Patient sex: M
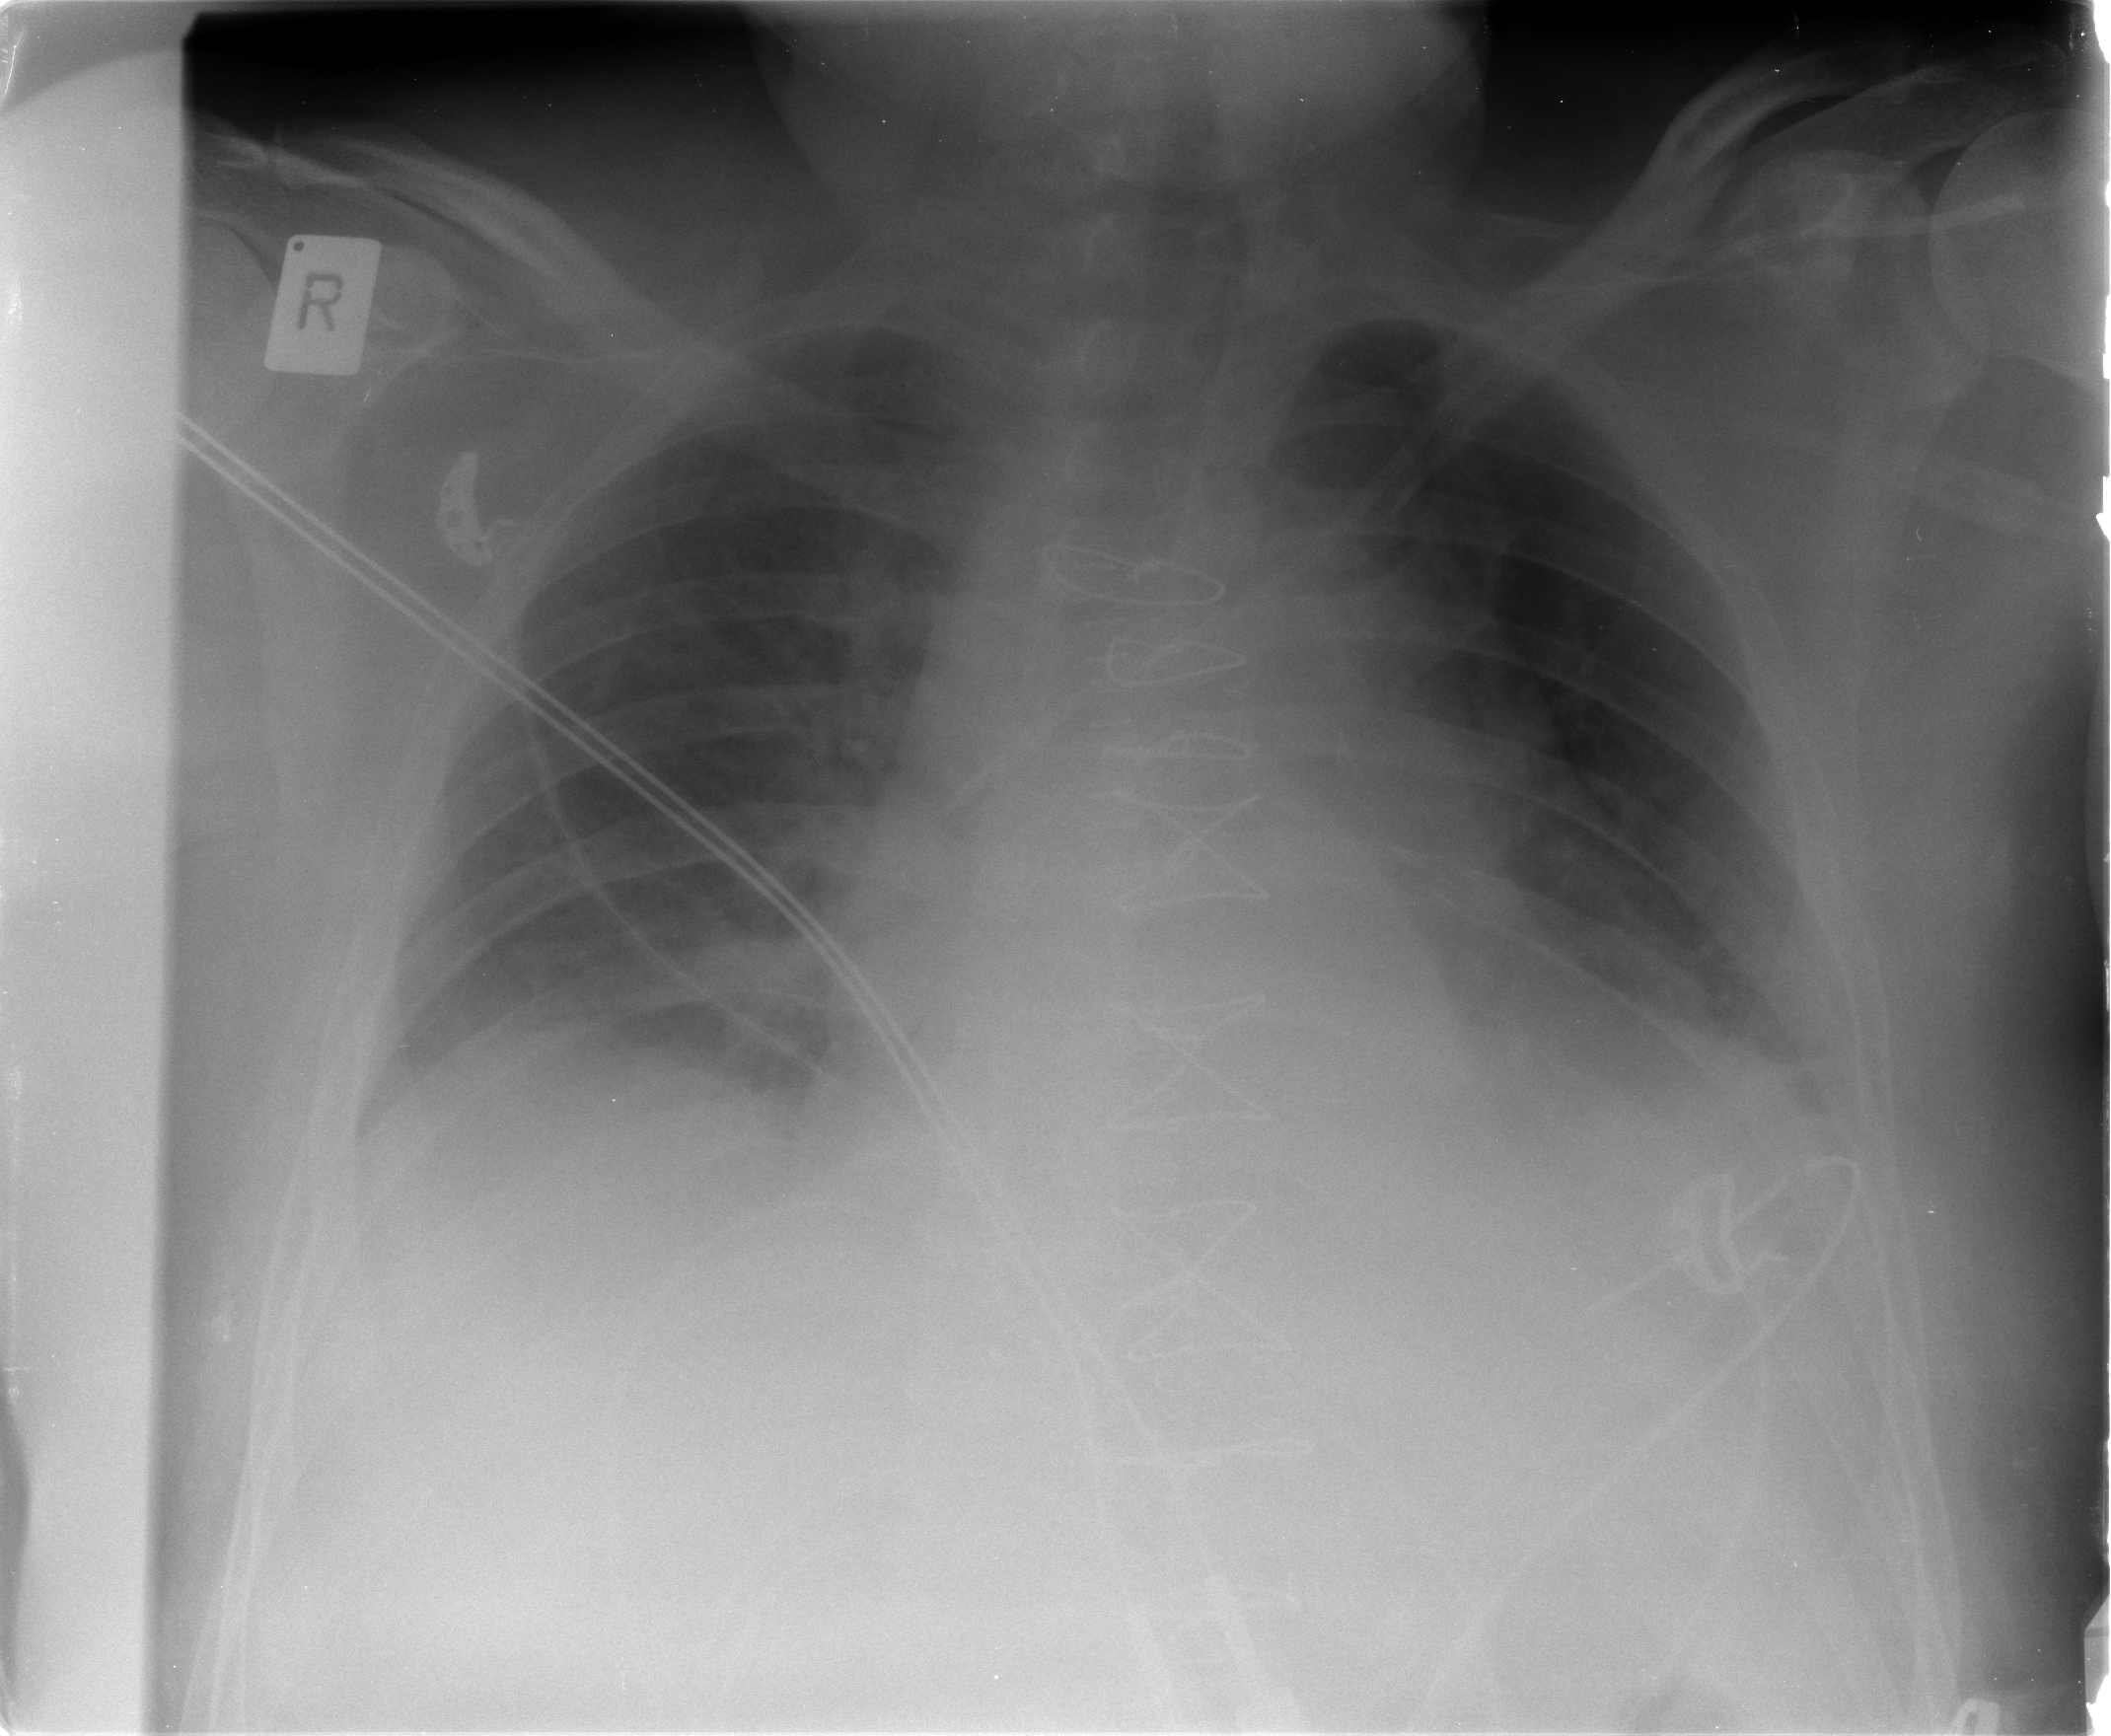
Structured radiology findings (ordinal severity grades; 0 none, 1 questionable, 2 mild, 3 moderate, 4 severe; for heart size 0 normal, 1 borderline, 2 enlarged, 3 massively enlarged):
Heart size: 2
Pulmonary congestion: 2
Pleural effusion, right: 2
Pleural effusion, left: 2
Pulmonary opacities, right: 0
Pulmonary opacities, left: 0
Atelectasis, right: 2
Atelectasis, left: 2